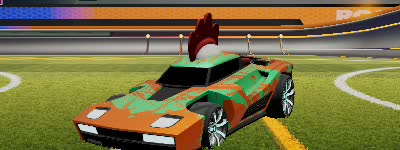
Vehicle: breakout